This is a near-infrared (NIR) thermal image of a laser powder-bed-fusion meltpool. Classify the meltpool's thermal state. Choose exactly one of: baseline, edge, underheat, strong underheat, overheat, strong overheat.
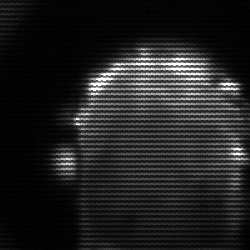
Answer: baseline